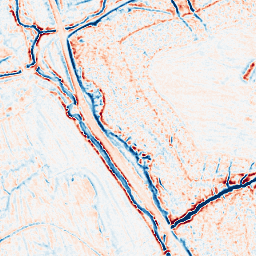
Category: edge_preserving
Decomposition family: bilateral
Decomposition parameters: d: 9
sigma_color: 150
sigma_space: 75
Upsampling method: bilinear
Upsampling parameters: scale: 8
Upsampling scale: 8